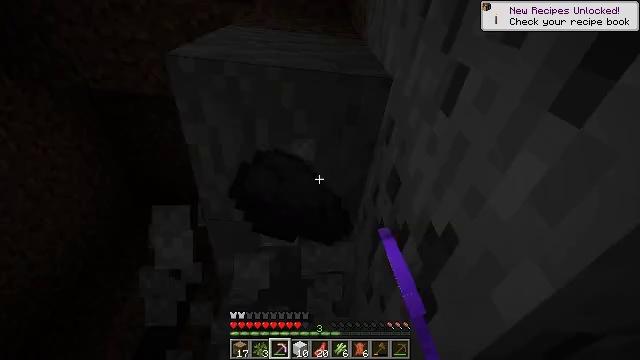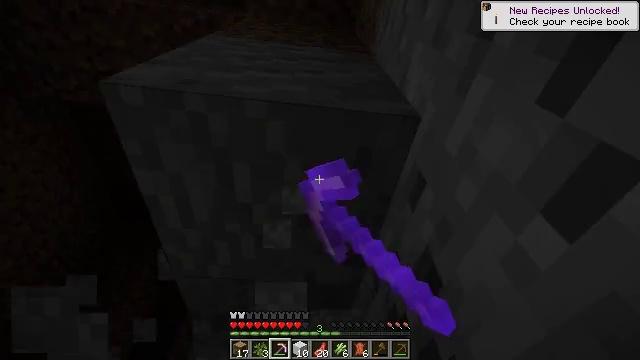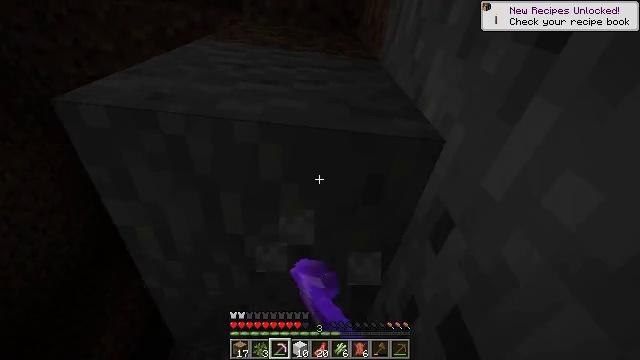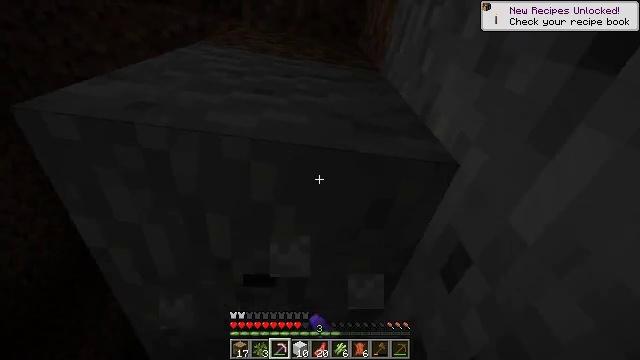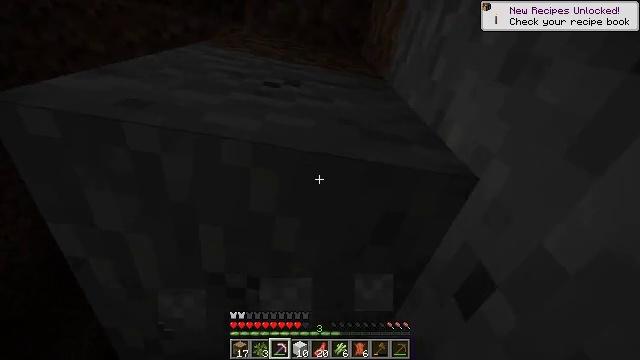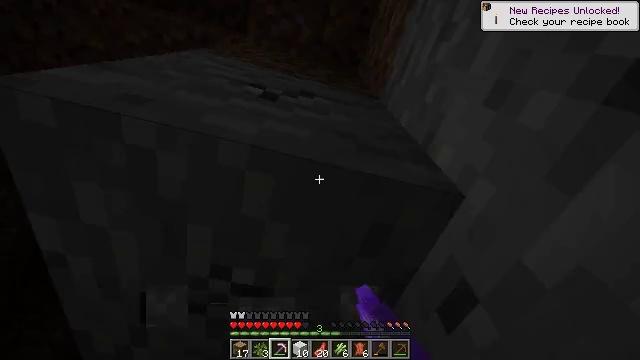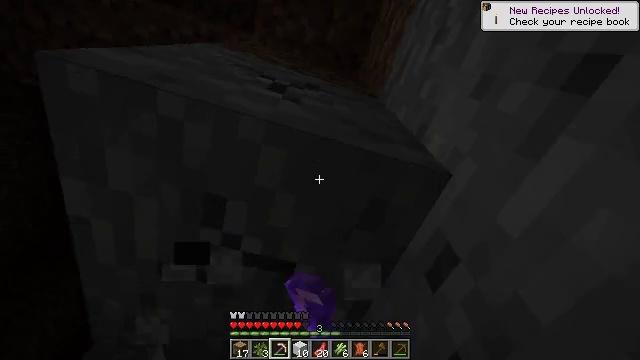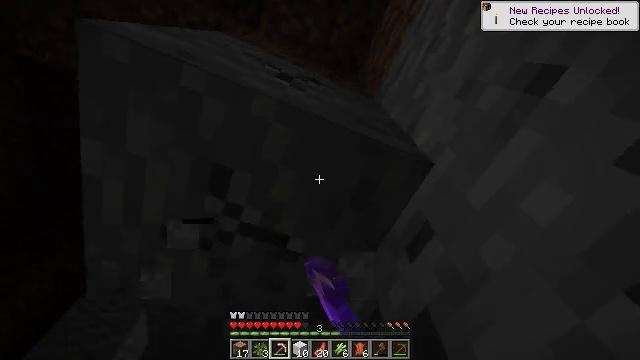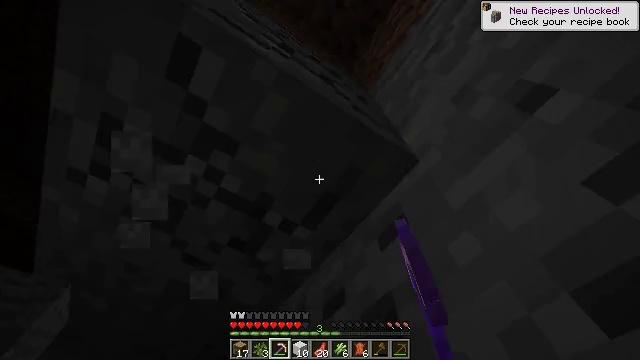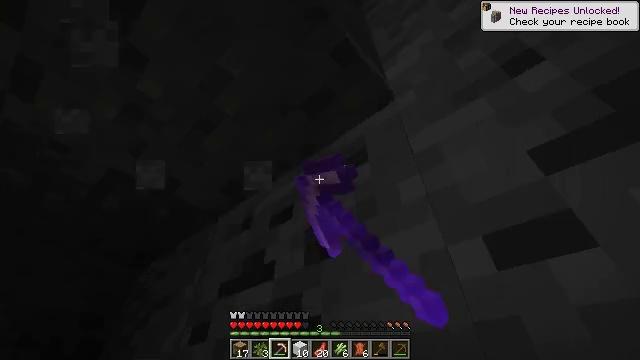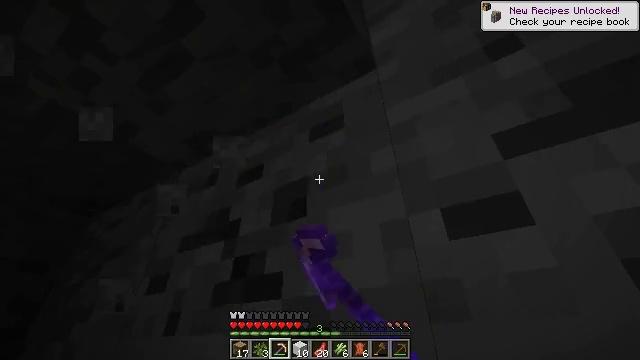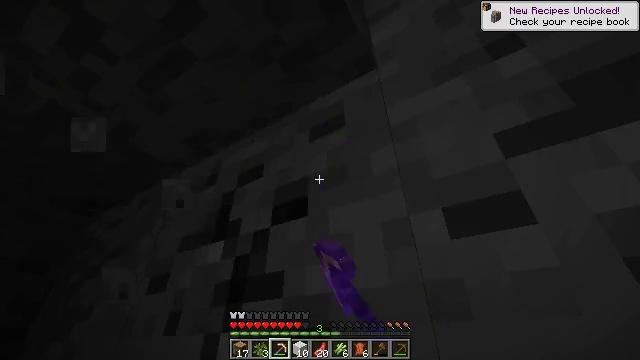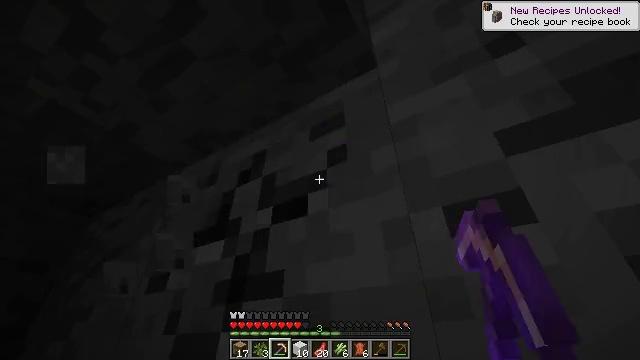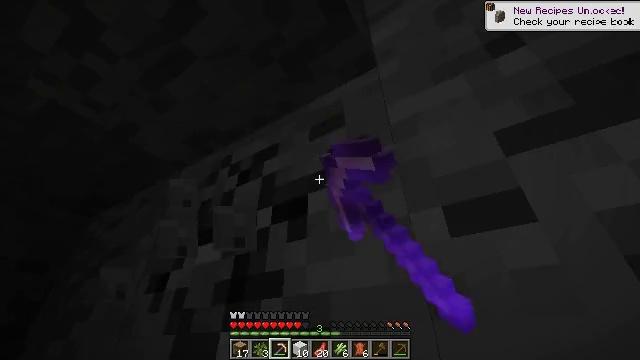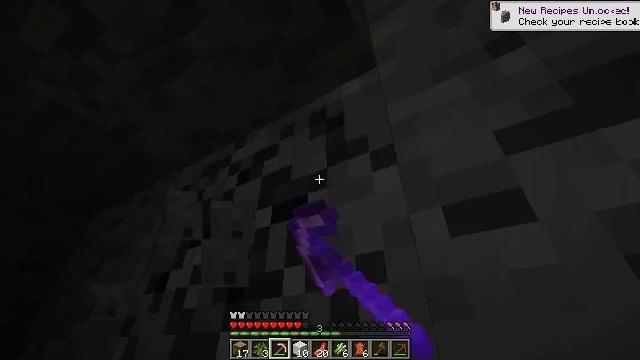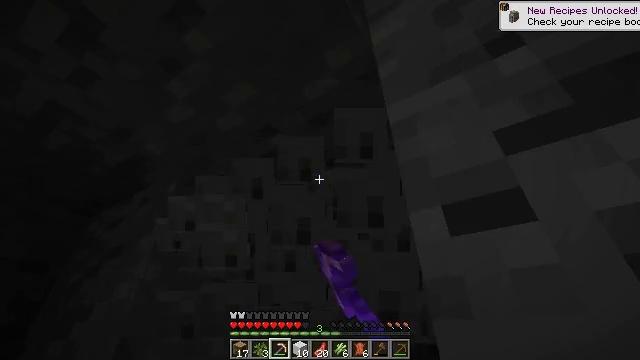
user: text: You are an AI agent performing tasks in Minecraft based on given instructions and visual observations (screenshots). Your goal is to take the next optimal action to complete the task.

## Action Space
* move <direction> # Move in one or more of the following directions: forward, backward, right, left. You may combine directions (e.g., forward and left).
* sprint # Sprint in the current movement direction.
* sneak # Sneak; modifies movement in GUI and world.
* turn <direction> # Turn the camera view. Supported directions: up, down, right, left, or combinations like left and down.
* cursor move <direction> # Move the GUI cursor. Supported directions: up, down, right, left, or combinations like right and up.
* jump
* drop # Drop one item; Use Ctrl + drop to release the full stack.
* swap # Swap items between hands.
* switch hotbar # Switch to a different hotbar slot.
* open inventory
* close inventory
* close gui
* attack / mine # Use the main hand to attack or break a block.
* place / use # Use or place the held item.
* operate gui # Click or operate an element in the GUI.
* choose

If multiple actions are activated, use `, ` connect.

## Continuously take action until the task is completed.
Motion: motion action
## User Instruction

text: Extract coal from the ore block.
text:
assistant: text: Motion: move forward and move left, sneak, attack / mine, jump
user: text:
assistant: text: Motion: move forward and move left, sneak, attack / mine, jump
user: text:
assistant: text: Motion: move forward and move left, sneak, turn right and up, attack / mine
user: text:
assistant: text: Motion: move forward and move left, sneak, turn right and up, attack / mine
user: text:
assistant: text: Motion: move forward and move left, sneak, turn right and up, attack / mine
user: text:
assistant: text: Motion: move forward, sneak, turn right, attack / mine
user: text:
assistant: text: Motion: sneak, turn right, attack / mine
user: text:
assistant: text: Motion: sneak, turn right and down, attack / mine
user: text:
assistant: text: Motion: sneak, turn right and down, attack / mine
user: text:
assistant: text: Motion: sneak, turn right and down, attack / mine
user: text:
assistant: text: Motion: sneak, attack / mine
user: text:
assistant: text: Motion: sneak, attack / mine
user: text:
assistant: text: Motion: sneak, attack / mine
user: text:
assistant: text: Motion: sneak, attack / mine
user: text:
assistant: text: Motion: sneak, attack / mine
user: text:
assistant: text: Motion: sneak, turn down, attack / mine
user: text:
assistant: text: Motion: sneak, turn left and down, attack / mine
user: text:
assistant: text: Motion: sneak, turn down, attack / mine
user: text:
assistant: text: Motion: move left, sneak, turn right and down, attack / mine
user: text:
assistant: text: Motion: move left, sneak, turn right and down, attack / mine
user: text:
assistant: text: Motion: move forward and move left, sneak, turn right, attack / mine
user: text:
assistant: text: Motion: move forward and move left, sneak, turn right, attack / mine
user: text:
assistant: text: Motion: move forward and move left, sneak, turn right, attack / mine
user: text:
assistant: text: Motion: move forward and move left, sneak, turn right and up, attack / mine
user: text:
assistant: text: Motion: sneak, attack / mine
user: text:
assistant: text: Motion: sneak, attack / mine
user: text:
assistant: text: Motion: sneak, attack / mine
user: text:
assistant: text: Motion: sneak, attack / mine
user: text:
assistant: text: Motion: sneak, attack / mine
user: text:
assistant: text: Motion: sneak, attack / mine